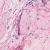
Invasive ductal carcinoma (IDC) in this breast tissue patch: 0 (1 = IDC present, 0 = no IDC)